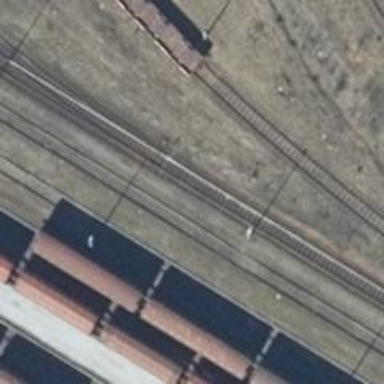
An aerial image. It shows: Railway switch.